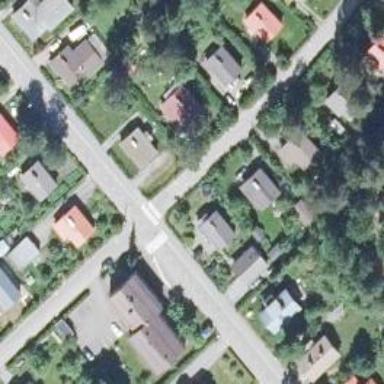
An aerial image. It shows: Marked road crossing.